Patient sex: M
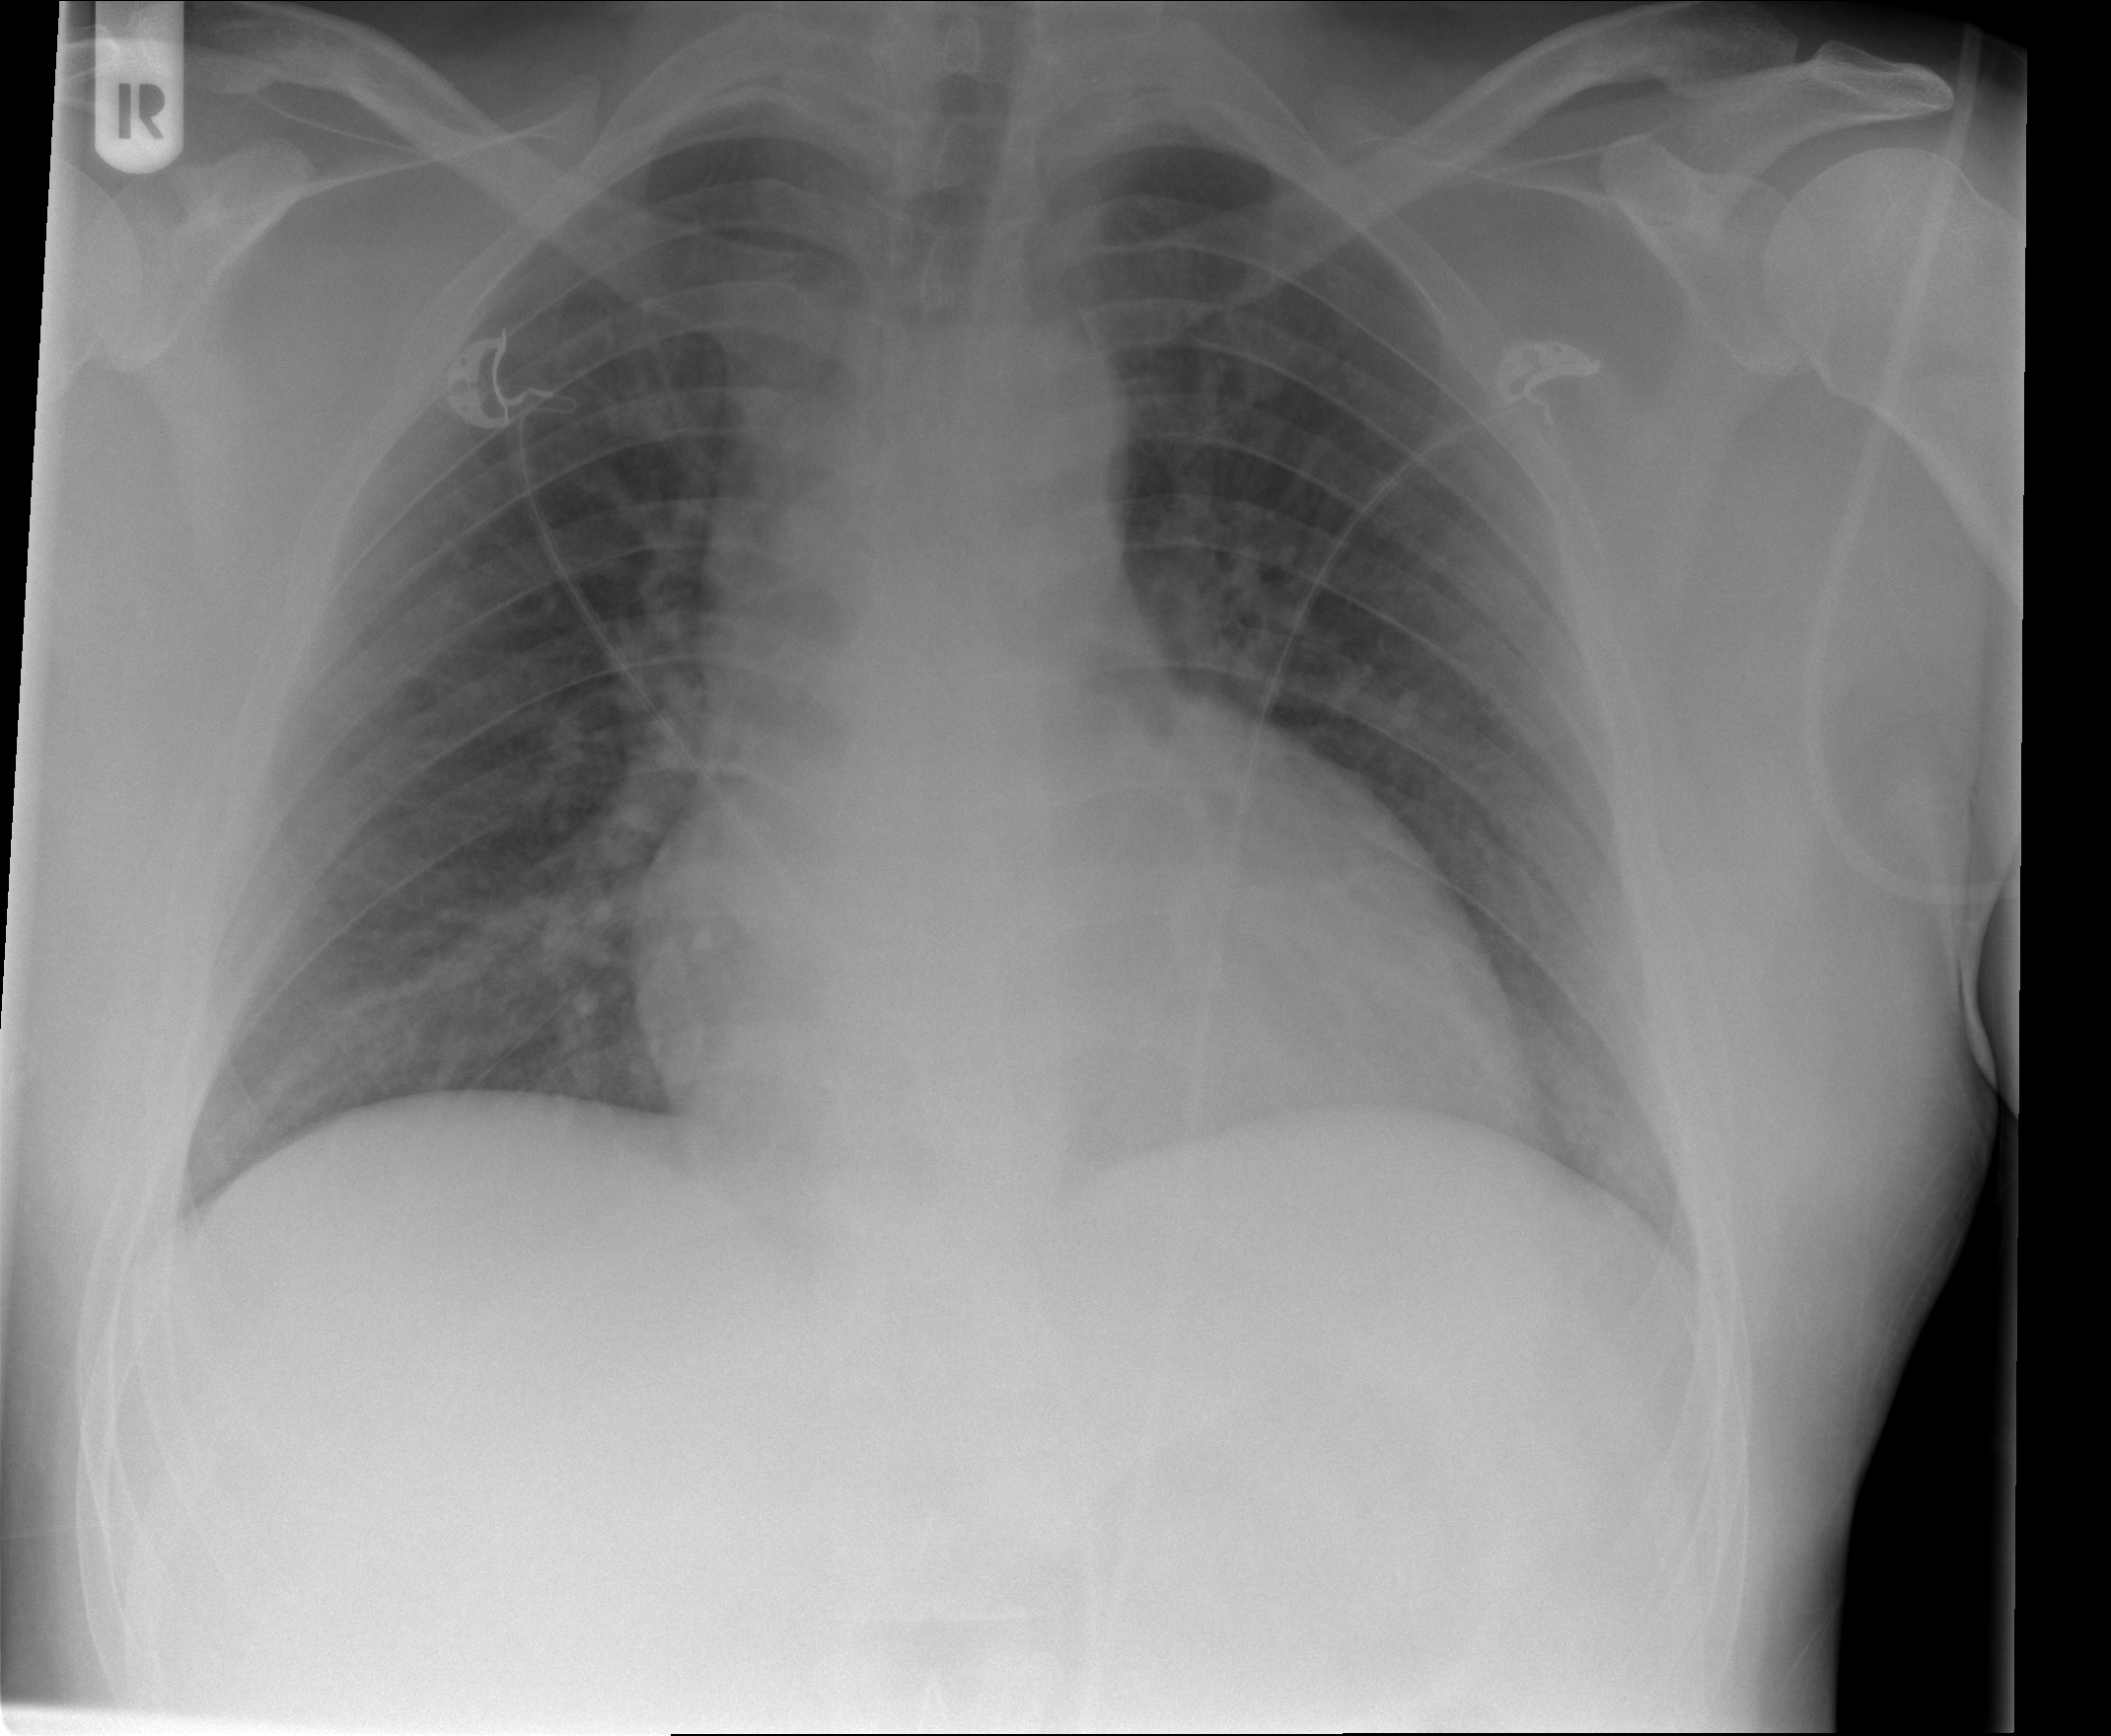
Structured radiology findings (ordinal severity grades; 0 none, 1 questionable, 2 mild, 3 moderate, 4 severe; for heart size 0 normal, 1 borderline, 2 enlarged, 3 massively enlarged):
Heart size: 1
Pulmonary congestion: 2
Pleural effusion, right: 0
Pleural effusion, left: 0
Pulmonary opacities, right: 0
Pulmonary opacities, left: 0
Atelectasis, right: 0
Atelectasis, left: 0